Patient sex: F
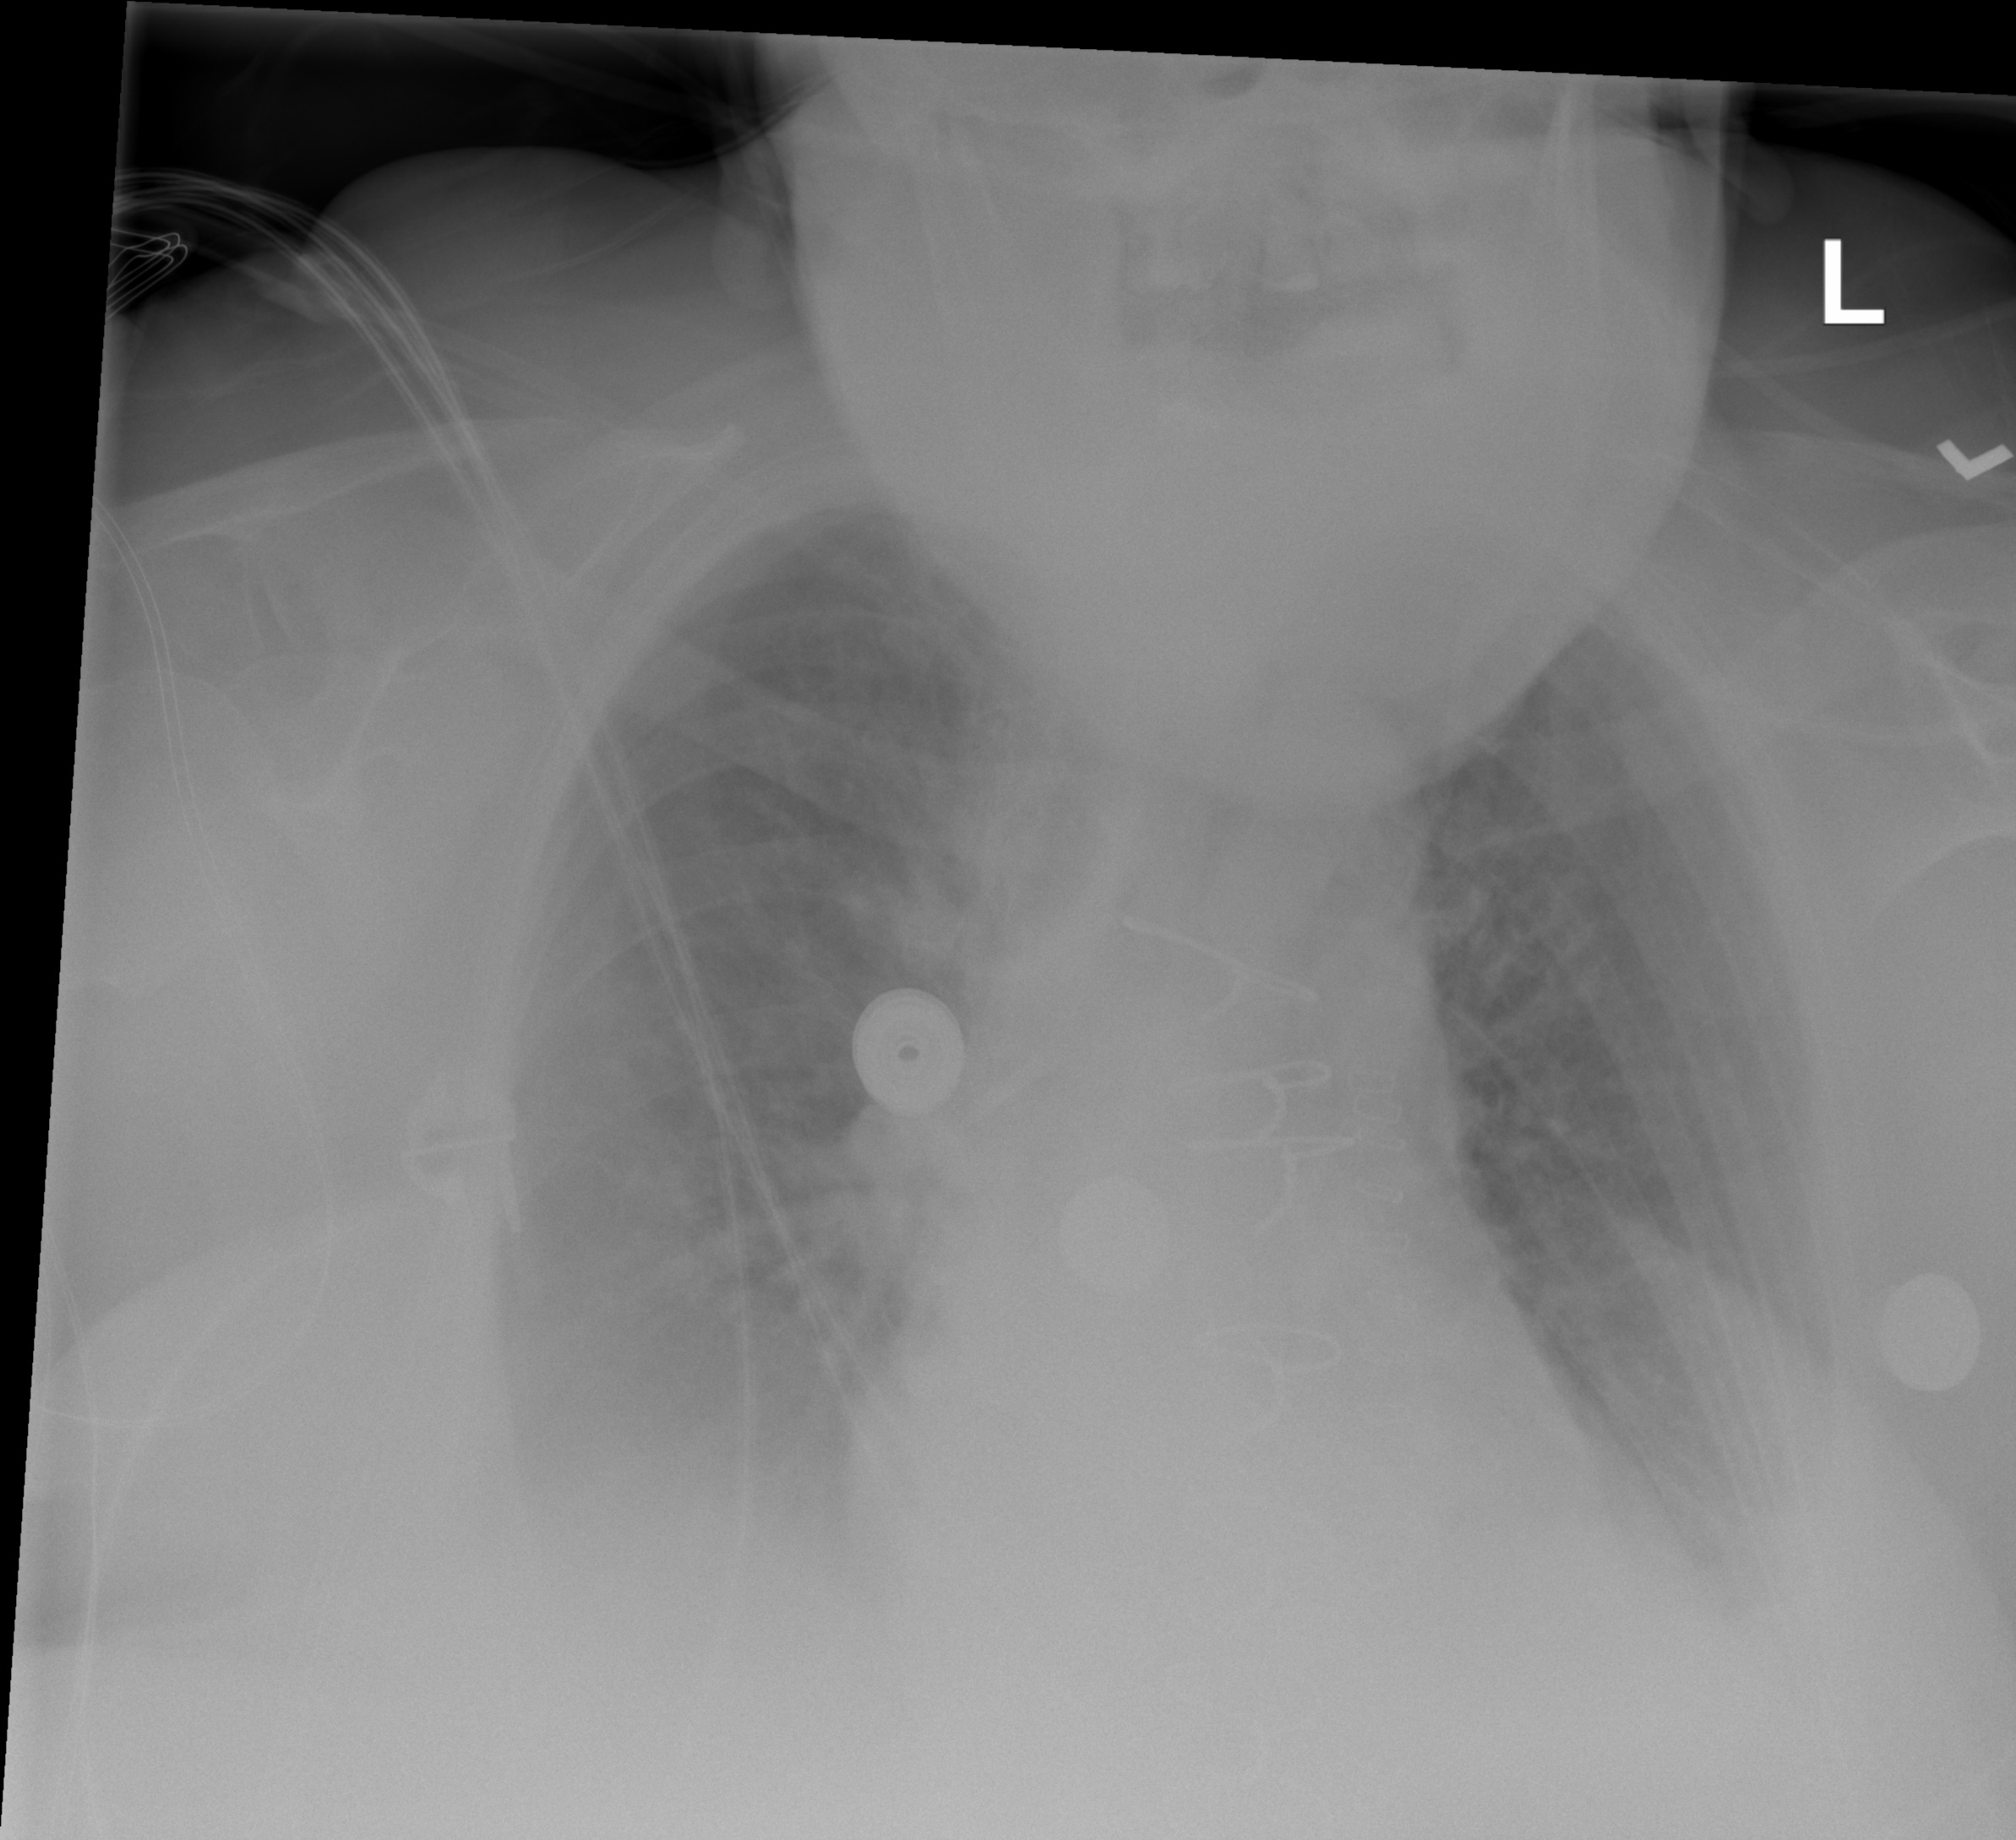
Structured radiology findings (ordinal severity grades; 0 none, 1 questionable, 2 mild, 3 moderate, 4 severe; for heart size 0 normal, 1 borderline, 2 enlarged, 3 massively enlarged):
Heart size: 0
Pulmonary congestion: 3
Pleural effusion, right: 2
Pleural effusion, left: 2
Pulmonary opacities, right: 2
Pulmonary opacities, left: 2
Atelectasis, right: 2
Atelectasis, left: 2